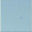
Piece: xx